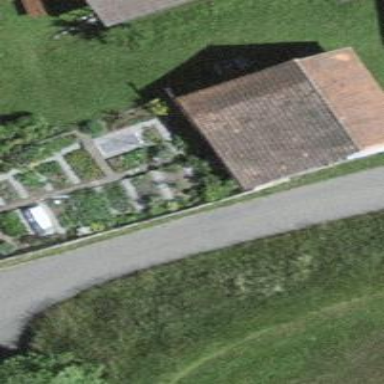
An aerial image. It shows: Barn.